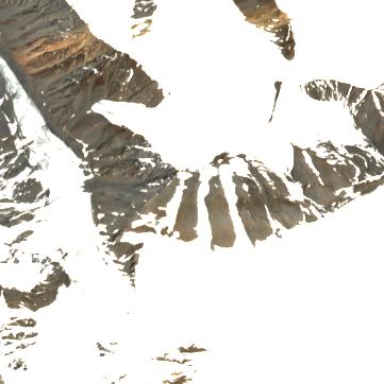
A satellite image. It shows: Stunning view of glacier.